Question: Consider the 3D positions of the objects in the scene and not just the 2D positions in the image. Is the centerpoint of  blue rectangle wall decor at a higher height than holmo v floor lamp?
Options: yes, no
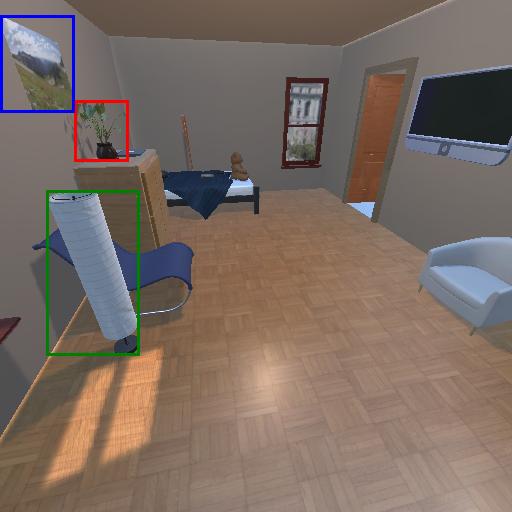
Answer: yes